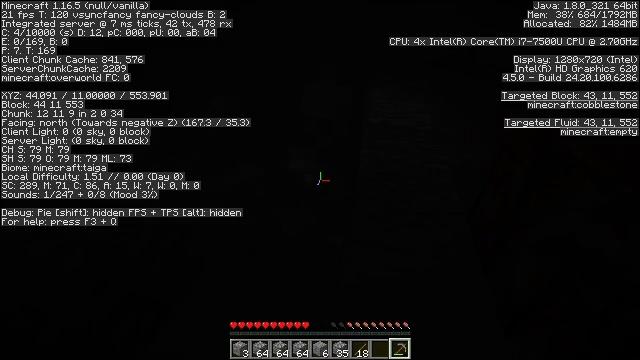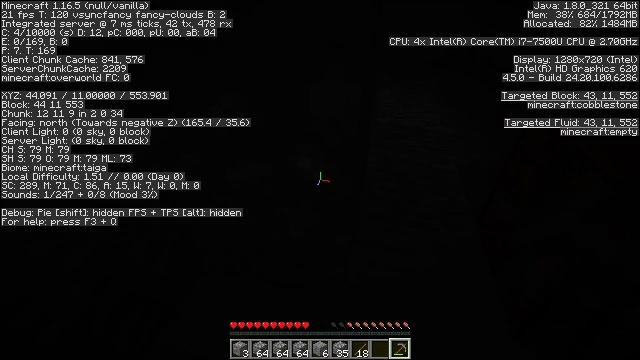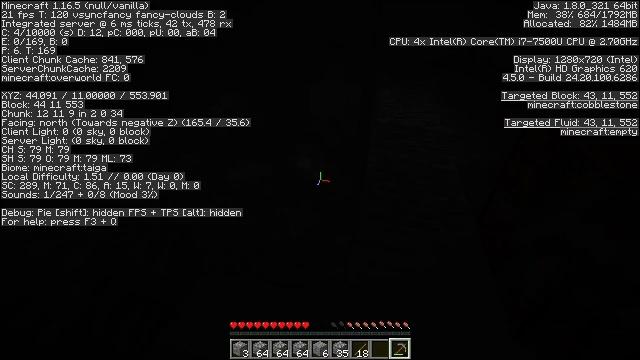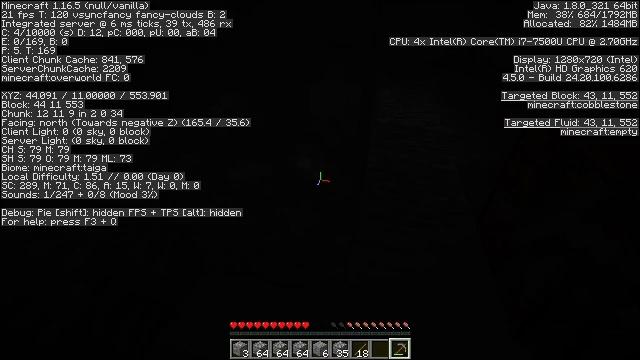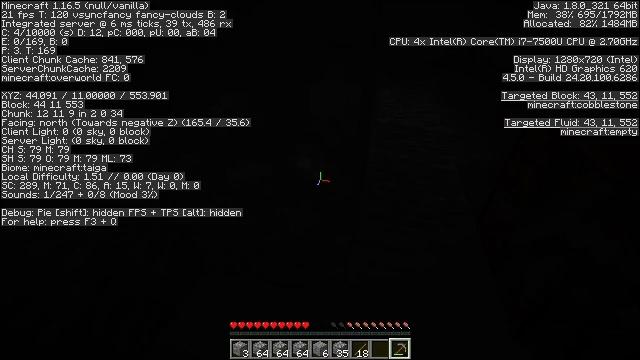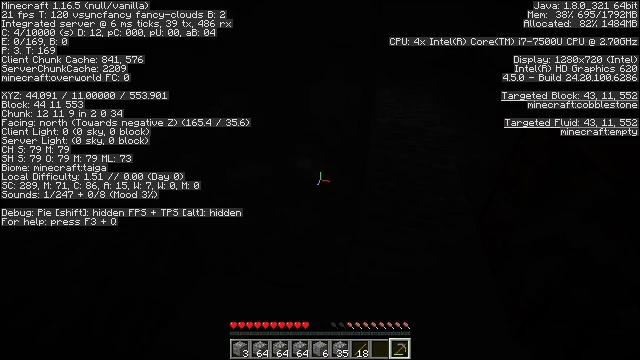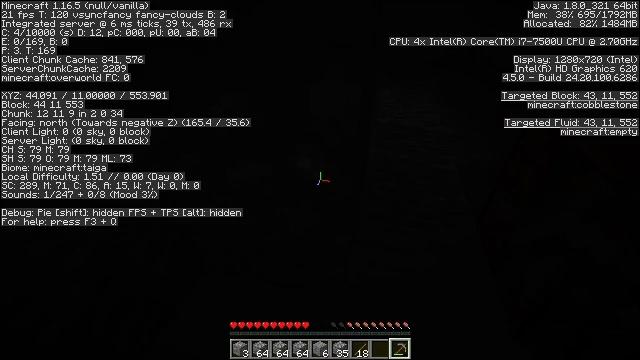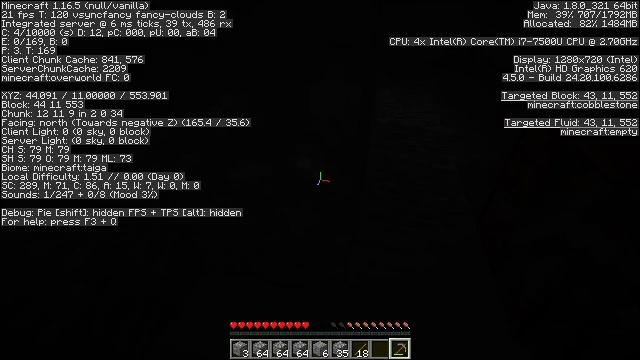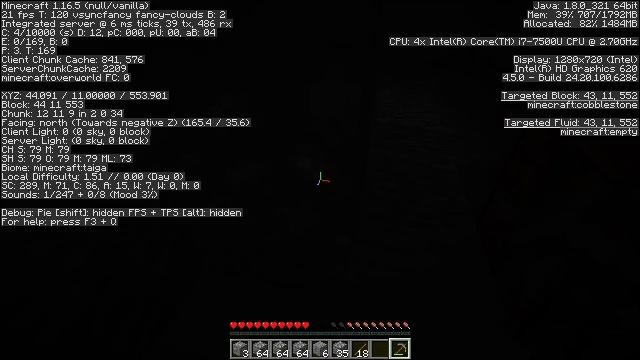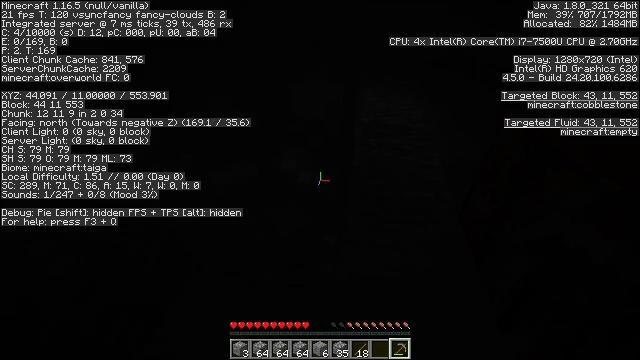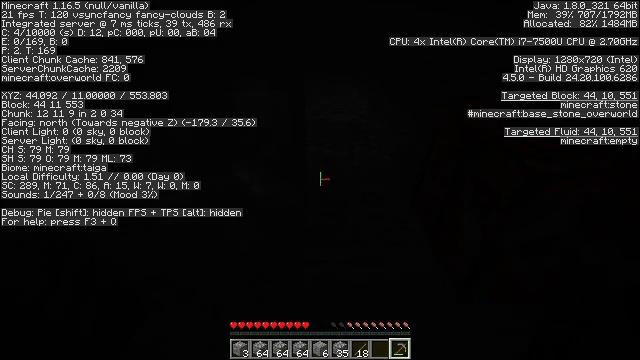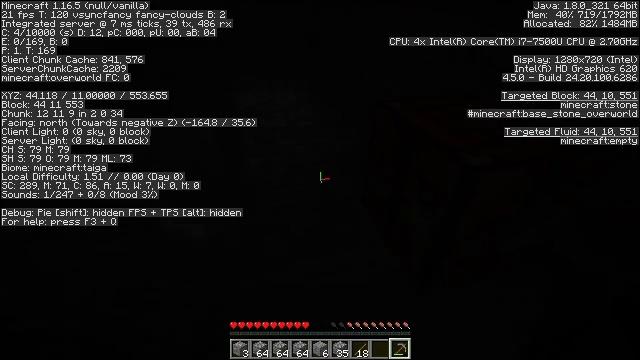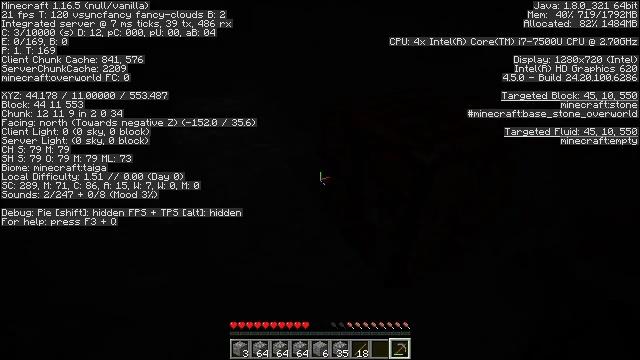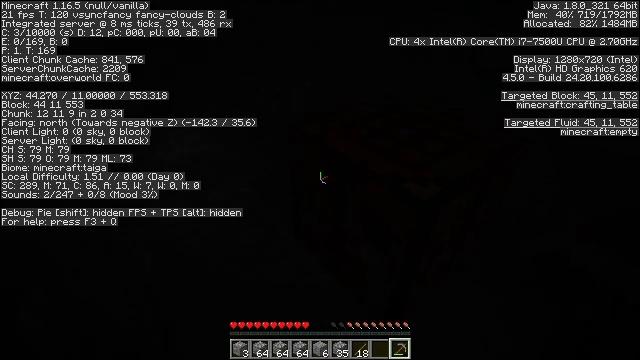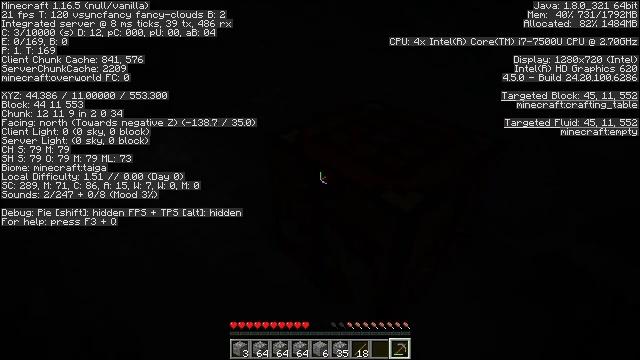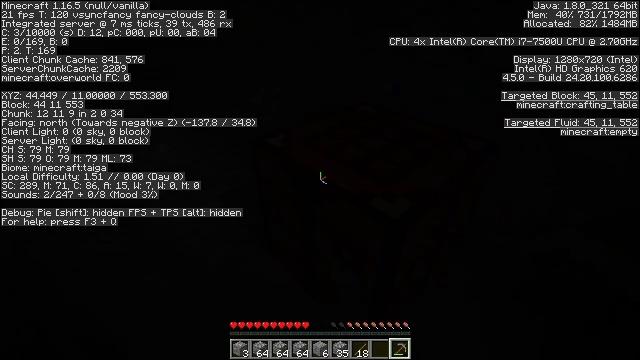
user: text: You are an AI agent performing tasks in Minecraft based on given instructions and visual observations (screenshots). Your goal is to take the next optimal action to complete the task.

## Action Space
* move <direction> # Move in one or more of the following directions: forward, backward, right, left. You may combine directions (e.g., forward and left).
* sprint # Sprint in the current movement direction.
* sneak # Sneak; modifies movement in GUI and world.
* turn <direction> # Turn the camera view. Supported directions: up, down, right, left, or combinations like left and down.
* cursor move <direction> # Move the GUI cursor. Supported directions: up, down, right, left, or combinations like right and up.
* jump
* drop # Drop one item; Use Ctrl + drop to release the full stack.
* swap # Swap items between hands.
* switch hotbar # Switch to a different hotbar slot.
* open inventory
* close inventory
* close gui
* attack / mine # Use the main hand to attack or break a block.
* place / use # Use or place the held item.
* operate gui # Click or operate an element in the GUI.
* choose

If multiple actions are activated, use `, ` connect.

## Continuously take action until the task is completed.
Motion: motion action
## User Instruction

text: craft item air
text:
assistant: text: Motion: turn left
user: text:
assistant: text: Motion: no_op
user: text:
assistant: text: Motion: no_op
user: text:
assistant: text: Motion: no_op
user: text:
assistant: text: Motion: no_op
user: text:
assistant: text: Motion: no_op
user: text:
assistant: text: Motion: no_op
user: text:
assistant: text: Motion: no_op
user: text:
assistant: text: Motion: turn right
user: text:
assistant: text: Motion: move forward, turn right
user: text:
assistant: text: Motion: move forward, turn right
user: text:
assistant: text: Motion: move forward, turn right
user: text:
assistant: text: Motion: move forward, turn right
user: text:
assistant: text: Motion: move forward, turn right
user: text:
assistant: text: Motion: no_op
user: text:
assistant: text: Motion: no_op
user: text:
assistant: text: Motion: no_op
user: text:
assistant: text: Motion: move left
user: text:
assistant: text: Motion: move left
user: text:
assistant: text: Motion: move forward and move left
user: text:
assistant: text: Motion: move forward and move left, turn right
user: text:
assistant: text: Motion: move forward and move left, turn right
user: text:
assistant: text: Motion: move forward and move left
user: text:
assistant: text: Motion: move left
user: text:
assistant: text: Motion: no_op
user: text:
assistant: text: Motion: turn right
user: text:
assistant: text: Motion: turn right
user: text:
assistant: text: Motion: turn right
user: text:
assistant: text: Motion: turn right
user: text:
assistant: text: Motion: move right, turn right and down